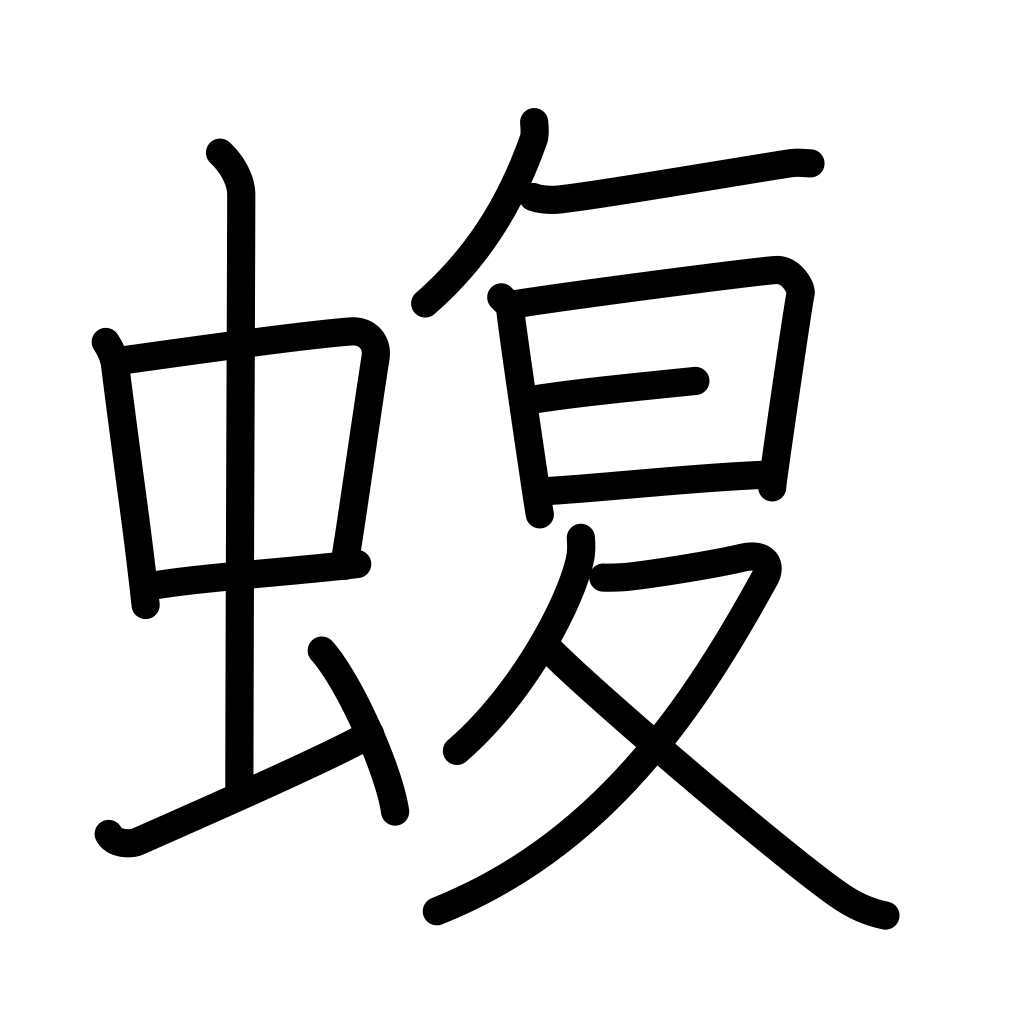
Meaning: viper, adder, asp